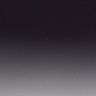
Metastatic tissue present: no